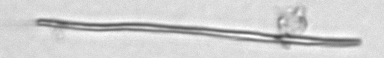
Label: fiber_TAG_external_detritus